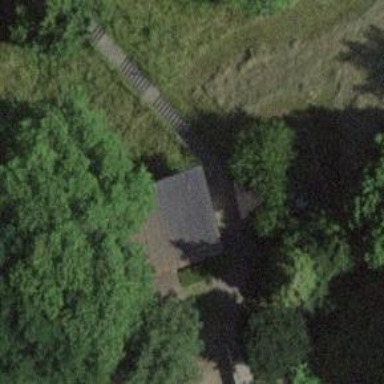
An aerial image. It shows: Concrete steps.